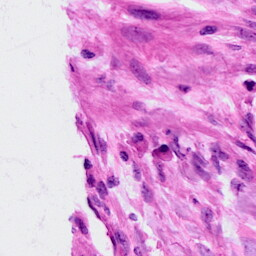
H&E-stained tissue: Cervix